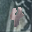
Label: 4